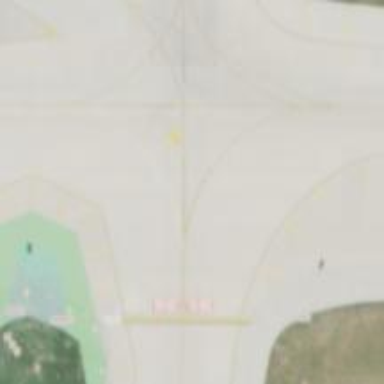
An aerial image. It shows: Image of taxiway at airport.